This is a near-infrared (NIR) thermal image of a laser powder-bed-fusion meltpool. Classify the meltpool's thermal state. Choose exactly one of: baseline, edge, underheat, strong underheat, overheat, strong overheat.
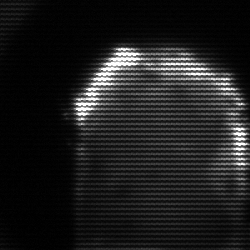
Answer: baseline